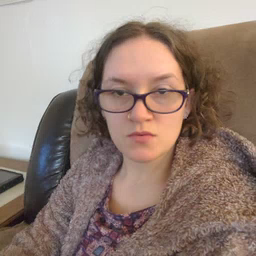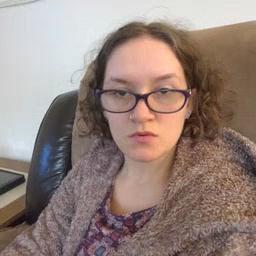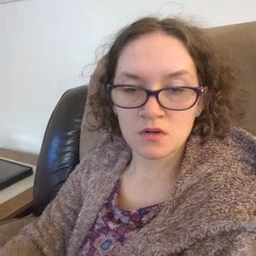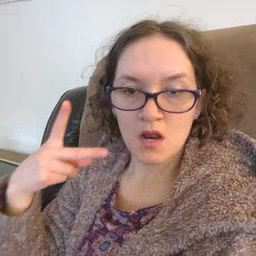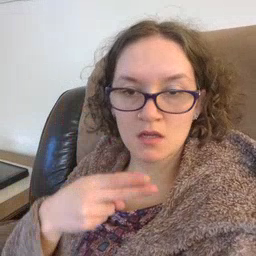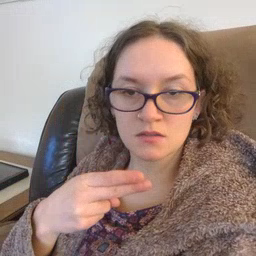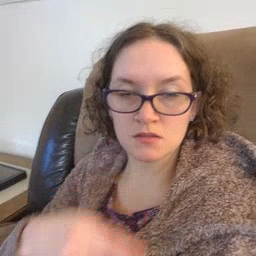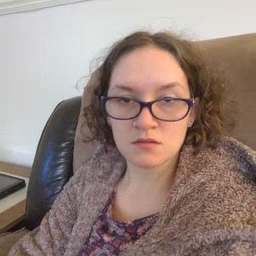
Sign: cut